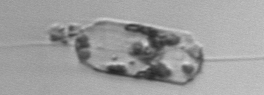
Label: Ditylum_brightwellii